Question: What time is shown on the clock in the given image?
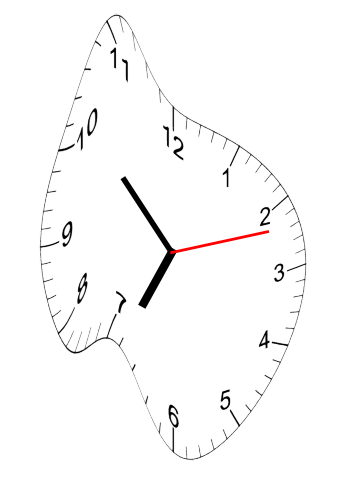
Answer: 06:52:12